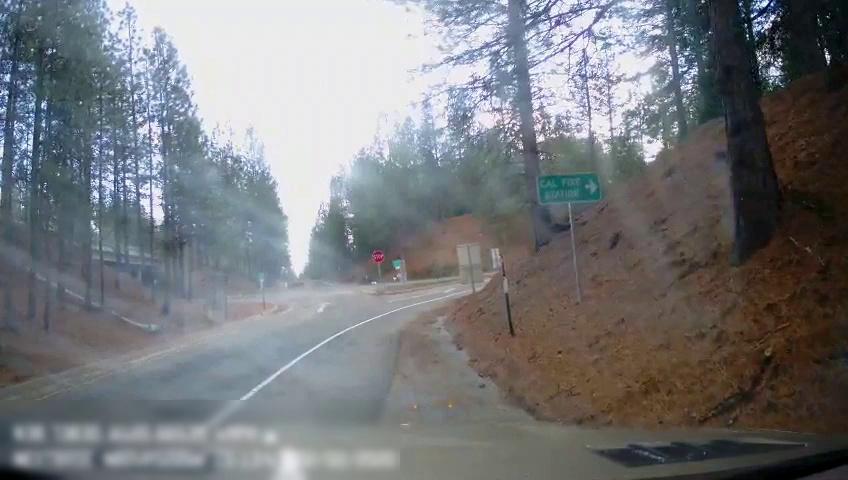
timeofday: Day
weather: Sunny
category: Drivable Space
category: Lanes | Alternate Lane
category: Lanes | Alternate Lane
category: Traffic | Signs
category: Traffic | Signs
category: Traffic | Signs